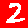
Digit: 2